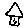
Label: house